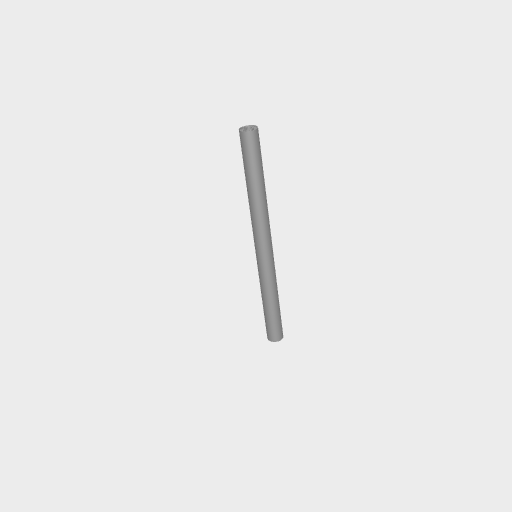
Part: GoTUBE432